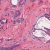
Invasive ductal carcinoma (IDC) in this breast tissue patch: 1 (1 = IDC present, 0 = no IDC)